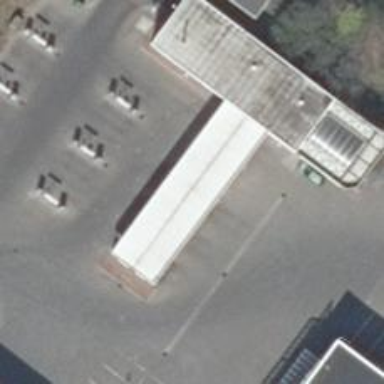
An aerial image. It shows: Car wash facility.